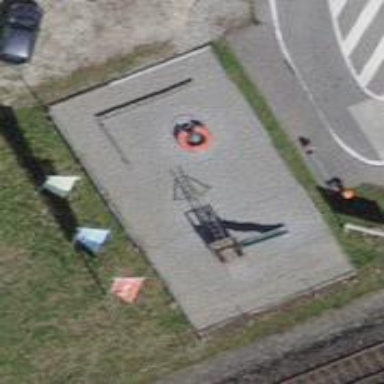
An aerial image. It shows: Playground area for leisure activities on the land.